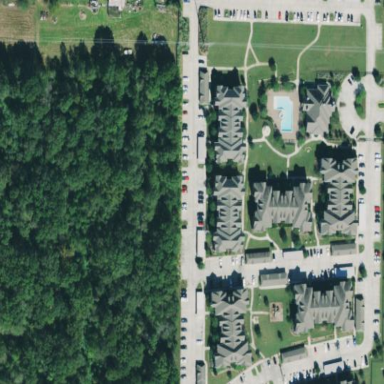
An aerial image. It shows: Residential area with apartments.